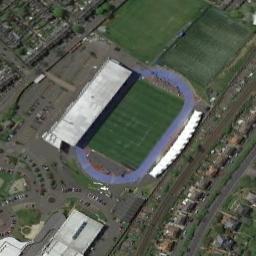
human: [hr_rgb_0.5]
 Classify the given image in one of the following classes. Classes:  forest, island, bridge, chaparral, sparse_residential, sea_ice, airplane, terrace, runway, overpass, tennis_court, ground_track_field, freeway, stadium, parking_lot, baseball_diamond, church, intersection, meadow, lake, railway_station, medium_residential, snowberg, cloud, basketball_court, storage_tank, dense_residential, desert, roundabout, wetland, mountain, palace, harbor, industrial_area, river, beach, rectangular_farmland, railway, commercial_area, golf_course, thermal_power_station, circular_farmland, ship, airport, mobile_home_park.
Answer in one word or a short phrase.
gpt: stadium